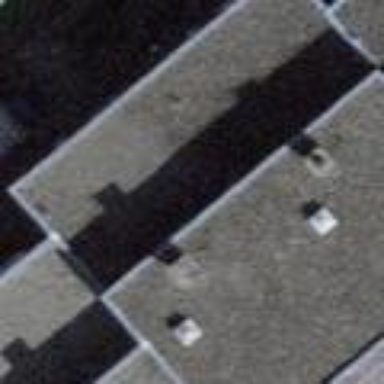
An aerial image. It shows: Terrace building.